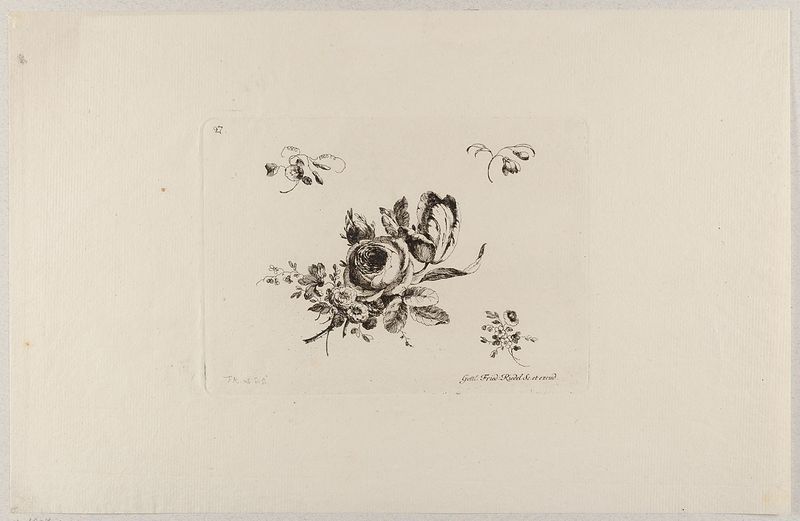
Titel: Ein Blumenstrauß, Blatt 27 aus der Folge 'VII. Cahier de Fleurs Inventes Dessines et Gravees par F. Kirschner à Paris rue St. Ursule'
Künstler: Friedrich Kirschner
Standort: Hamburg
Institution: Museum für Kunst und Gewerbe Hamburg
Schlagwörter: blumen, blüte, grafik, graphik, fotografie, photographie, blütenblätter, tulpe, druckgraphik, druckgrafik, radierung, stängel, dornen, gebinde, schnittblumen, reproduktionen, druckerzeugnisse, blumenstrauß, ornamentstich, vorlageblätter